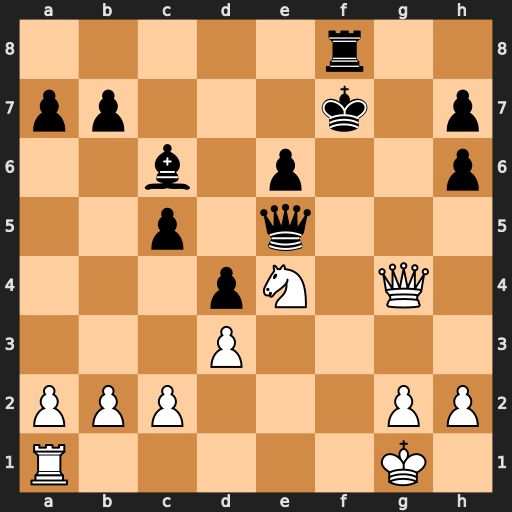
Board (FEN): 5r2/pp3k1p/2b1p2p/2p1q3/3pN1Q1/3P4/PPP3PP/R5K1
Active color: w
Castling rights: -
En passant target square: -
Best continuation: Rf1+ Ke8 Nf6+ Kd8 Qg7